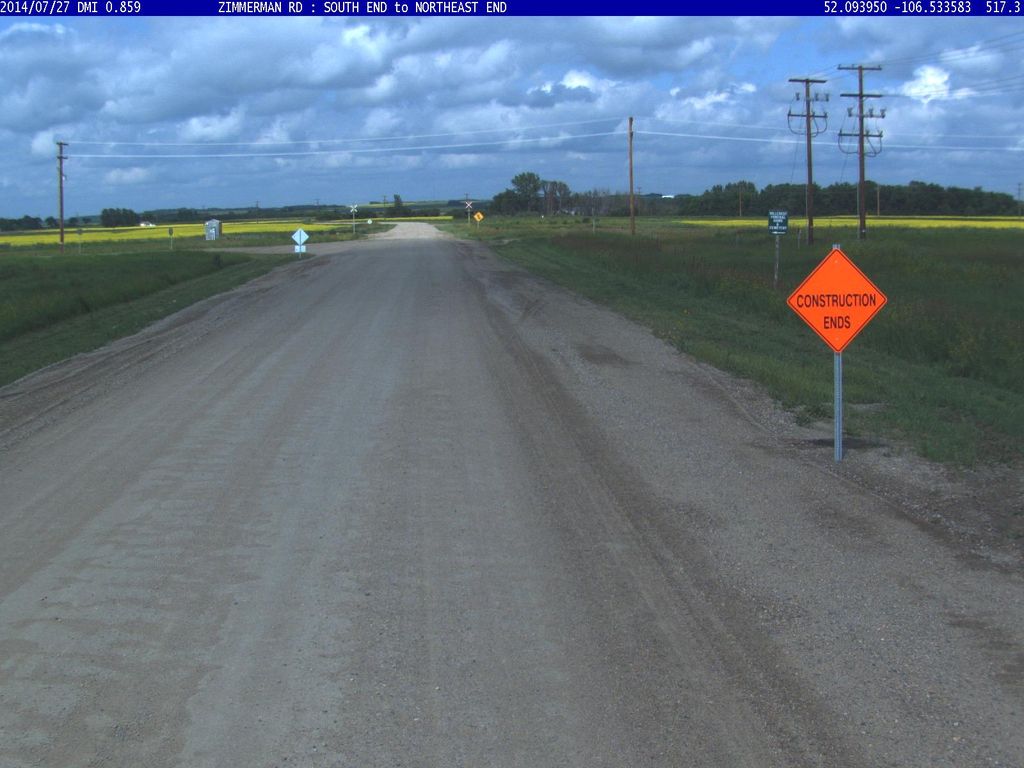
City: saskatoon